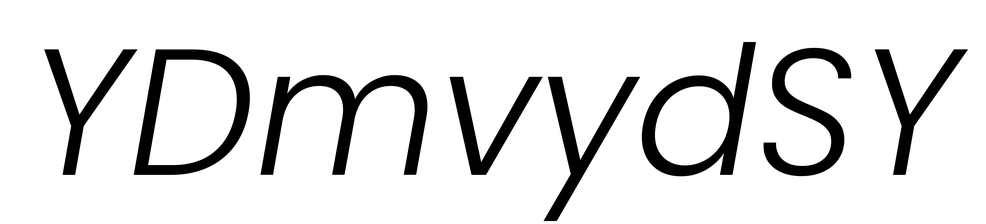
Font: Poppins-LightItalic